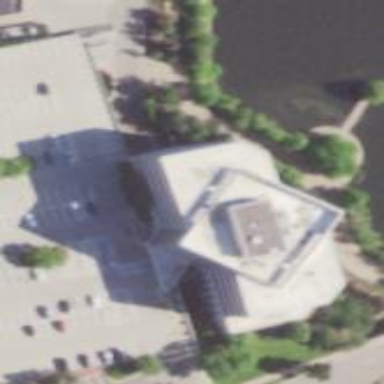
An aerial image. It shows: Office building.